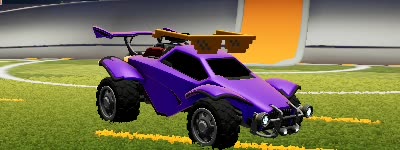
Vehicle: octane